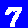
Digit: 7